Interaction volume radius: 5 \u00c5
Interaction volume height: 10 \u00c5
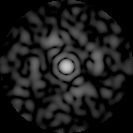
Disorder parameter: 0.7843